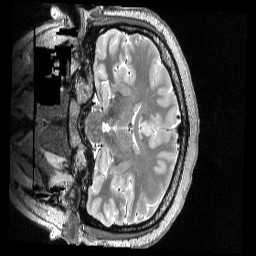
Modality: T2w
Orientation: coronal
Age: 20
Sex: female
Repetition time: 3.2 s
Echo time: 0.563 s